Interaction volume radius: 10 \u00c5
Interaction volume height: 10 \u00c5
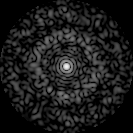
Disorder parameter: 0.8552